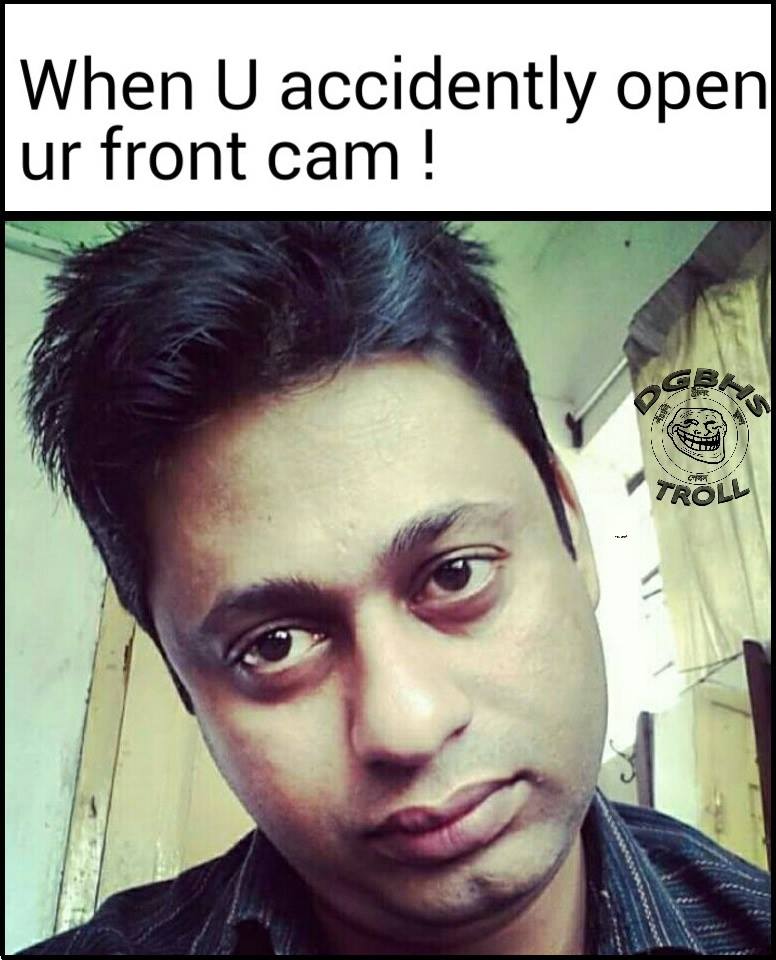
Caption: When U accidently open ur front cam !
Label: non-hate